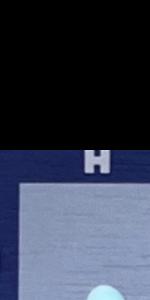
Label: Empty